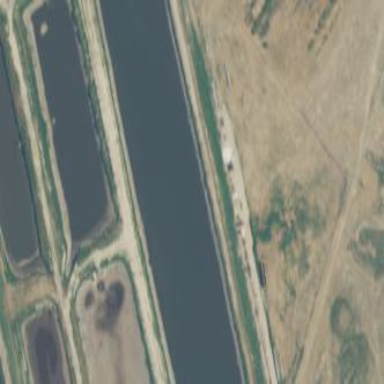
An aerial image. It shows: Sewage reservoir.